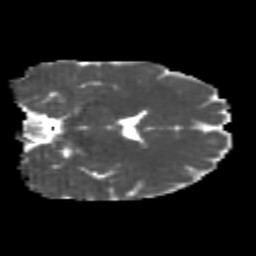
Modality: MD
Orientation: coronal
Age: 23
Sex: male
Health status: healthy
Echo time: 0.074 s